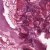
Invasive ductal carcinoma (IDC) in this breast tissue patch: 0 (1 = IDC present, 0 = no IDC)